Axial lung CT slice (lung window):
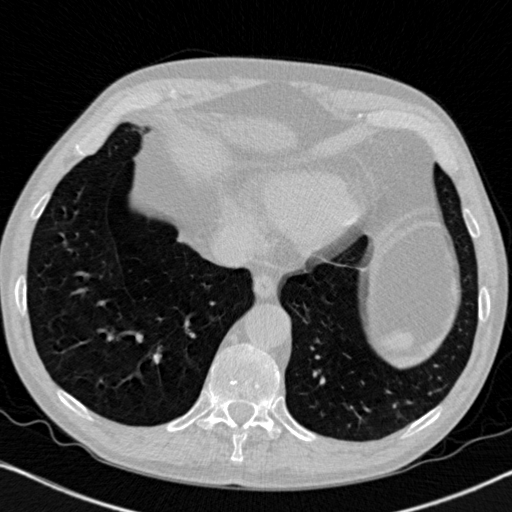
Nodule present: no